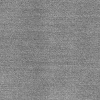
Atmospheric dust classification: dusty